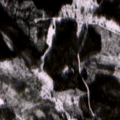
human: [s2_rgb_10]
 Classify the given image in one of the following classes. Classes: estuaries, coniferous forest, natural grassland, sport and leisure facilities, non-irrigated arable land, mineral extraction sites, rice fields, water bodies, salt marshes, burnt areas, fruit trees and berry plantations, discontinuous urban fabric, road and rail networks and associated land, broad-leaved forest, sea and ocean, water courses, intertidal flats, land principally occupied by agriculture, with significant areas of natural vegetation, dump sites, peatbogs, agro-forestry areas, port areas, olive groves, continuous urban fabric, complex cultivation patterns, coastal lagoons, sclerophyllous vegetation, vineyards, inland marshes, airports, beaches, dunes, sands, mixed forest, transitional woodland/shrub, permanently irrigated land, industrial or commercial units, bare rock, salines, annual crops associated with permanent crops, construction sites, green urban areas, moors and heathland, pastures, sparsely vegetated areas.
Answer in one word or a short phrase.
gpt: coniferous forest, mixed forest, transitional woodland/shrub